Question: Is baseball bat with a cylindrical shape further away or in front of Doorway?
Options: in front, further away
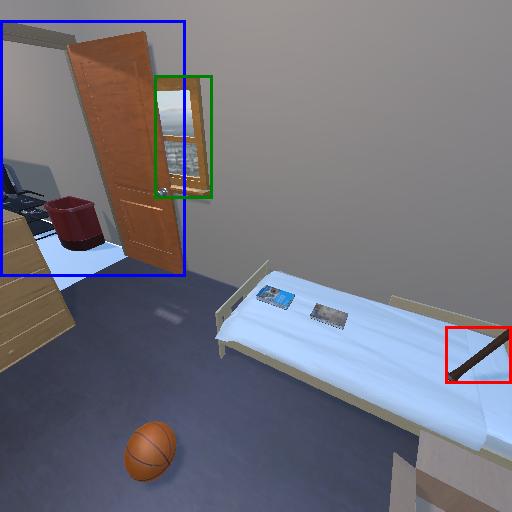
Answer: in front